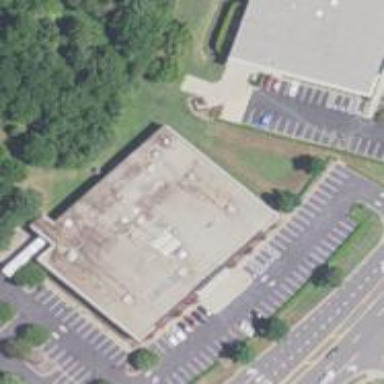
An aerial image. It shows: Building with furniture shop.